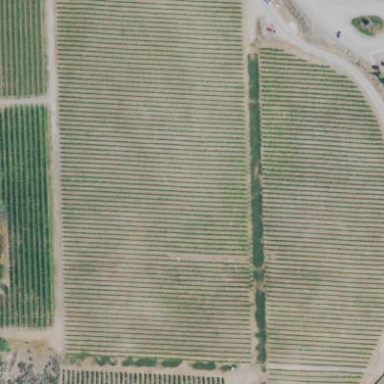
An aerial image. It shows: Beautiful vineyard in the countryside.